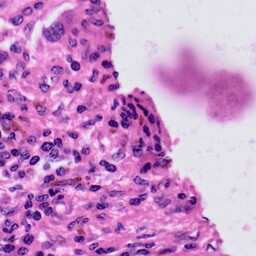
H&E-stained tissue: Skin